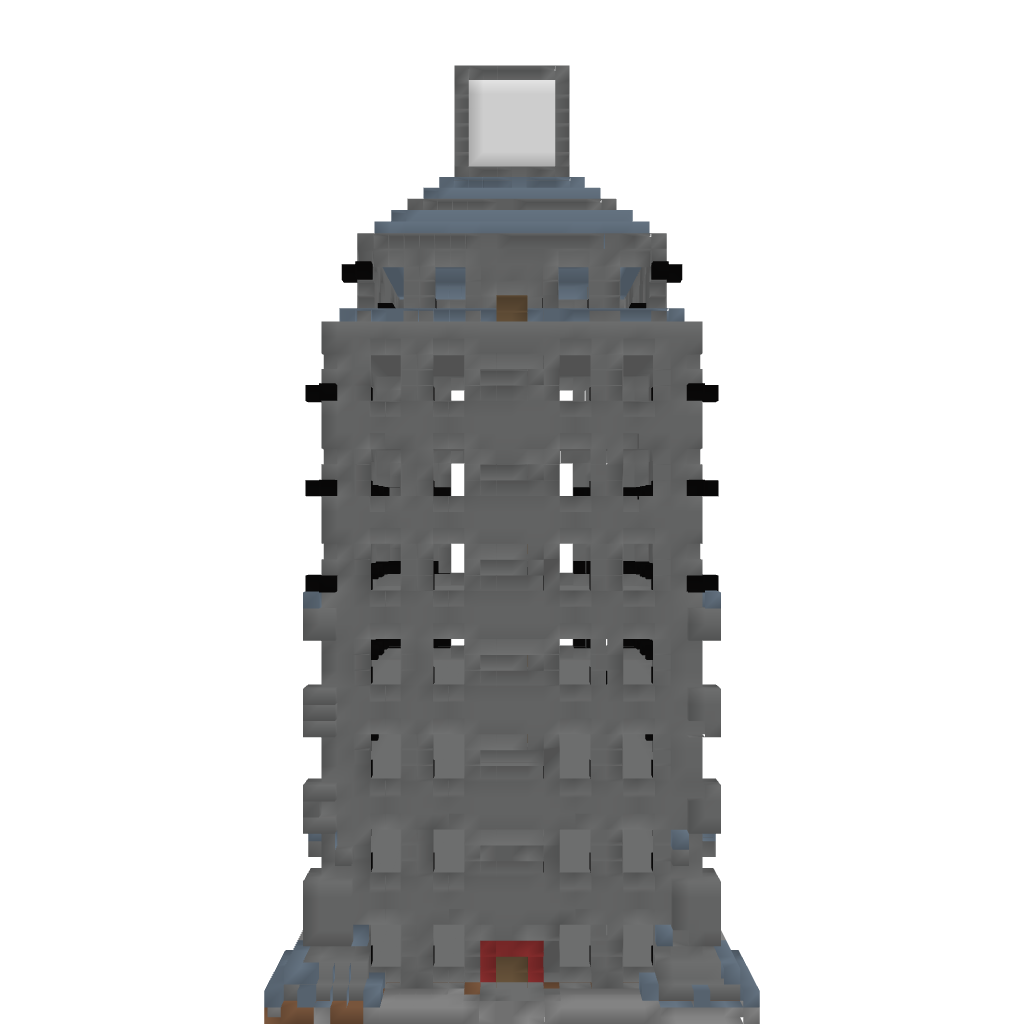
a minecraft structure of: Rainbow Tower